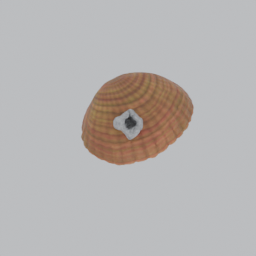
Label: animals